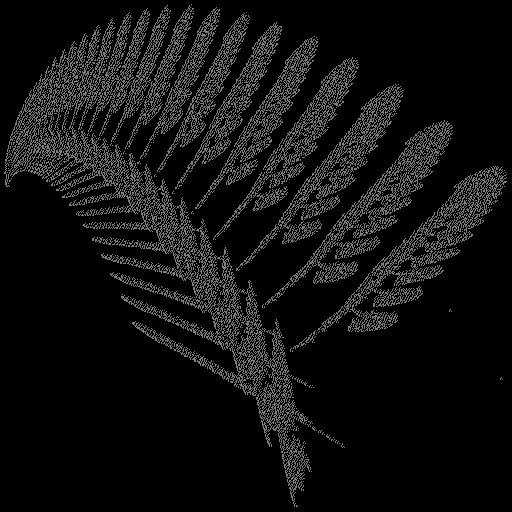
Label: newyorkfern